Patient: sex F, age 40
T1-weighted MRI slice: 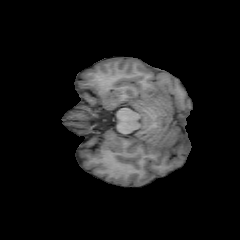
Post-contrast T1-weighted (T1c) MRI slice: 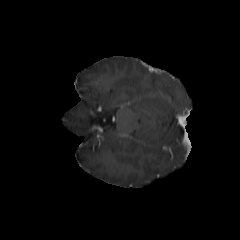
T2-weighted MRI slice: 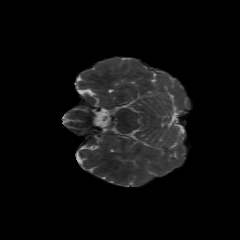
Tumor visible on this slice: no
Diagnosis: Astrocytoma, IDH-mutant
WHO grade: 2